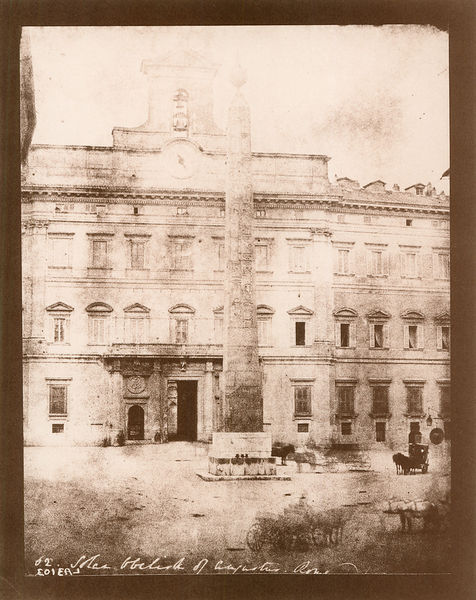
Titel: Obelisk des Augustus, Rom
Künstler: Calvert R. Jones
Schlagwörter: stadt, fenster, strasse, säule, dach, gebäude, gras, haus, pferd, pferde, räder, kutsche, platz, sepia, uhr, foto, fotografie, eingang, schwarz-weiss, glocke, obelisk, fotographie, fuhrwerk, pferdekutsche, uhrturm, überlichtet, clock, house, old, architecture, ur, building